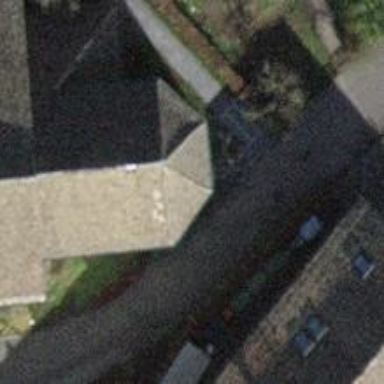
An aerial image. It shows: Building with ridge on the roof.